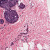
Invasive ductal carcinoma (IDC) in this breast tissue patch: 0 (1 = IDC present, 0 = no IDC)